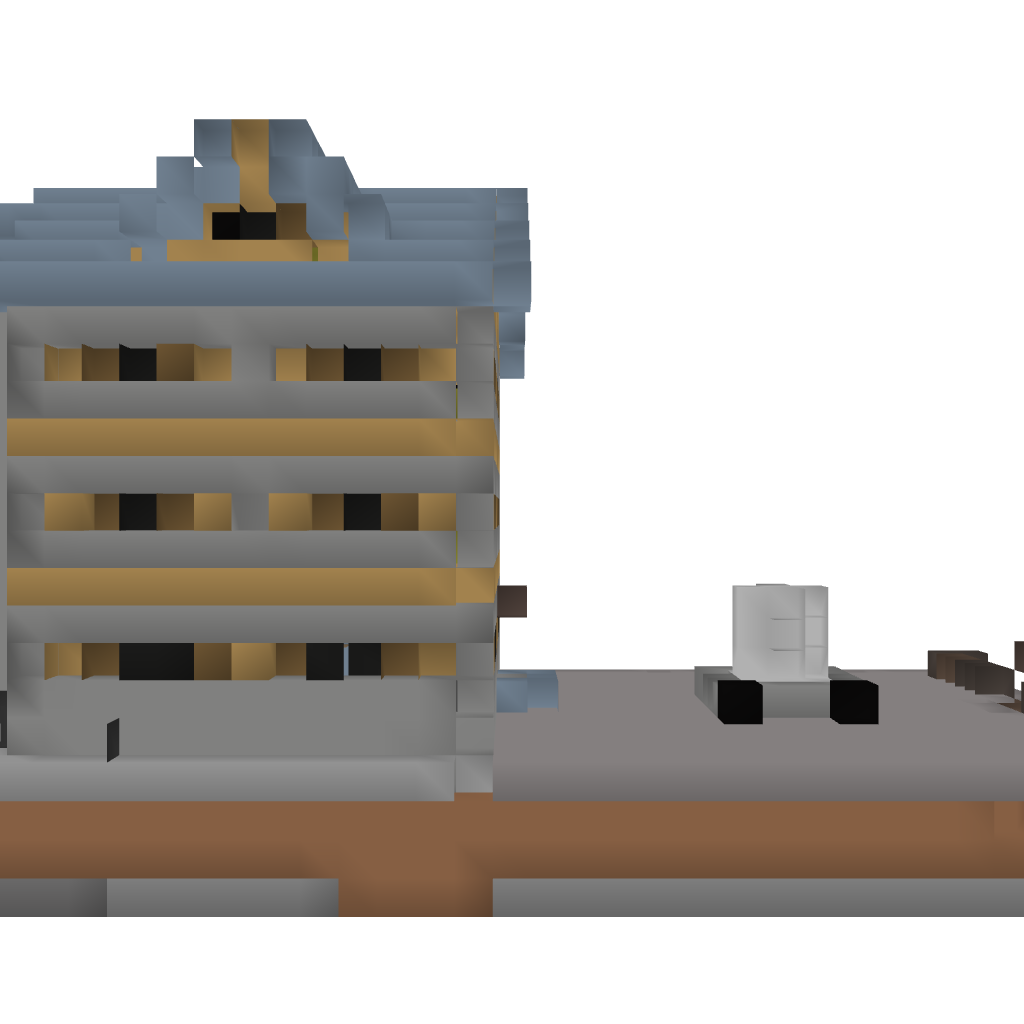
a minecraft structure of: Simple Medieval Inn